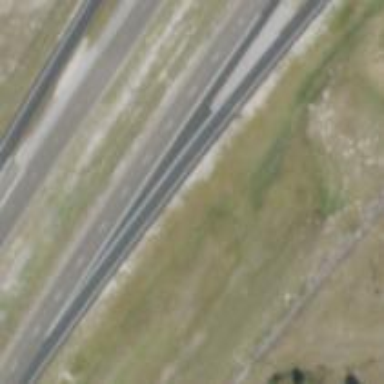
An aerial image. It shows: Motorway link.